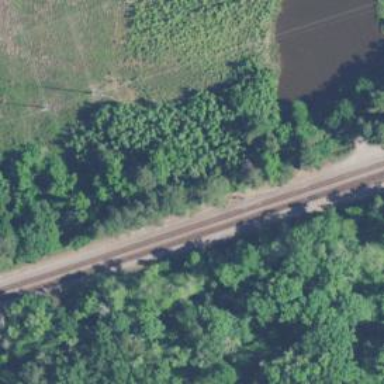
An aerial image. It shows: Railway track.